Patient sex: M
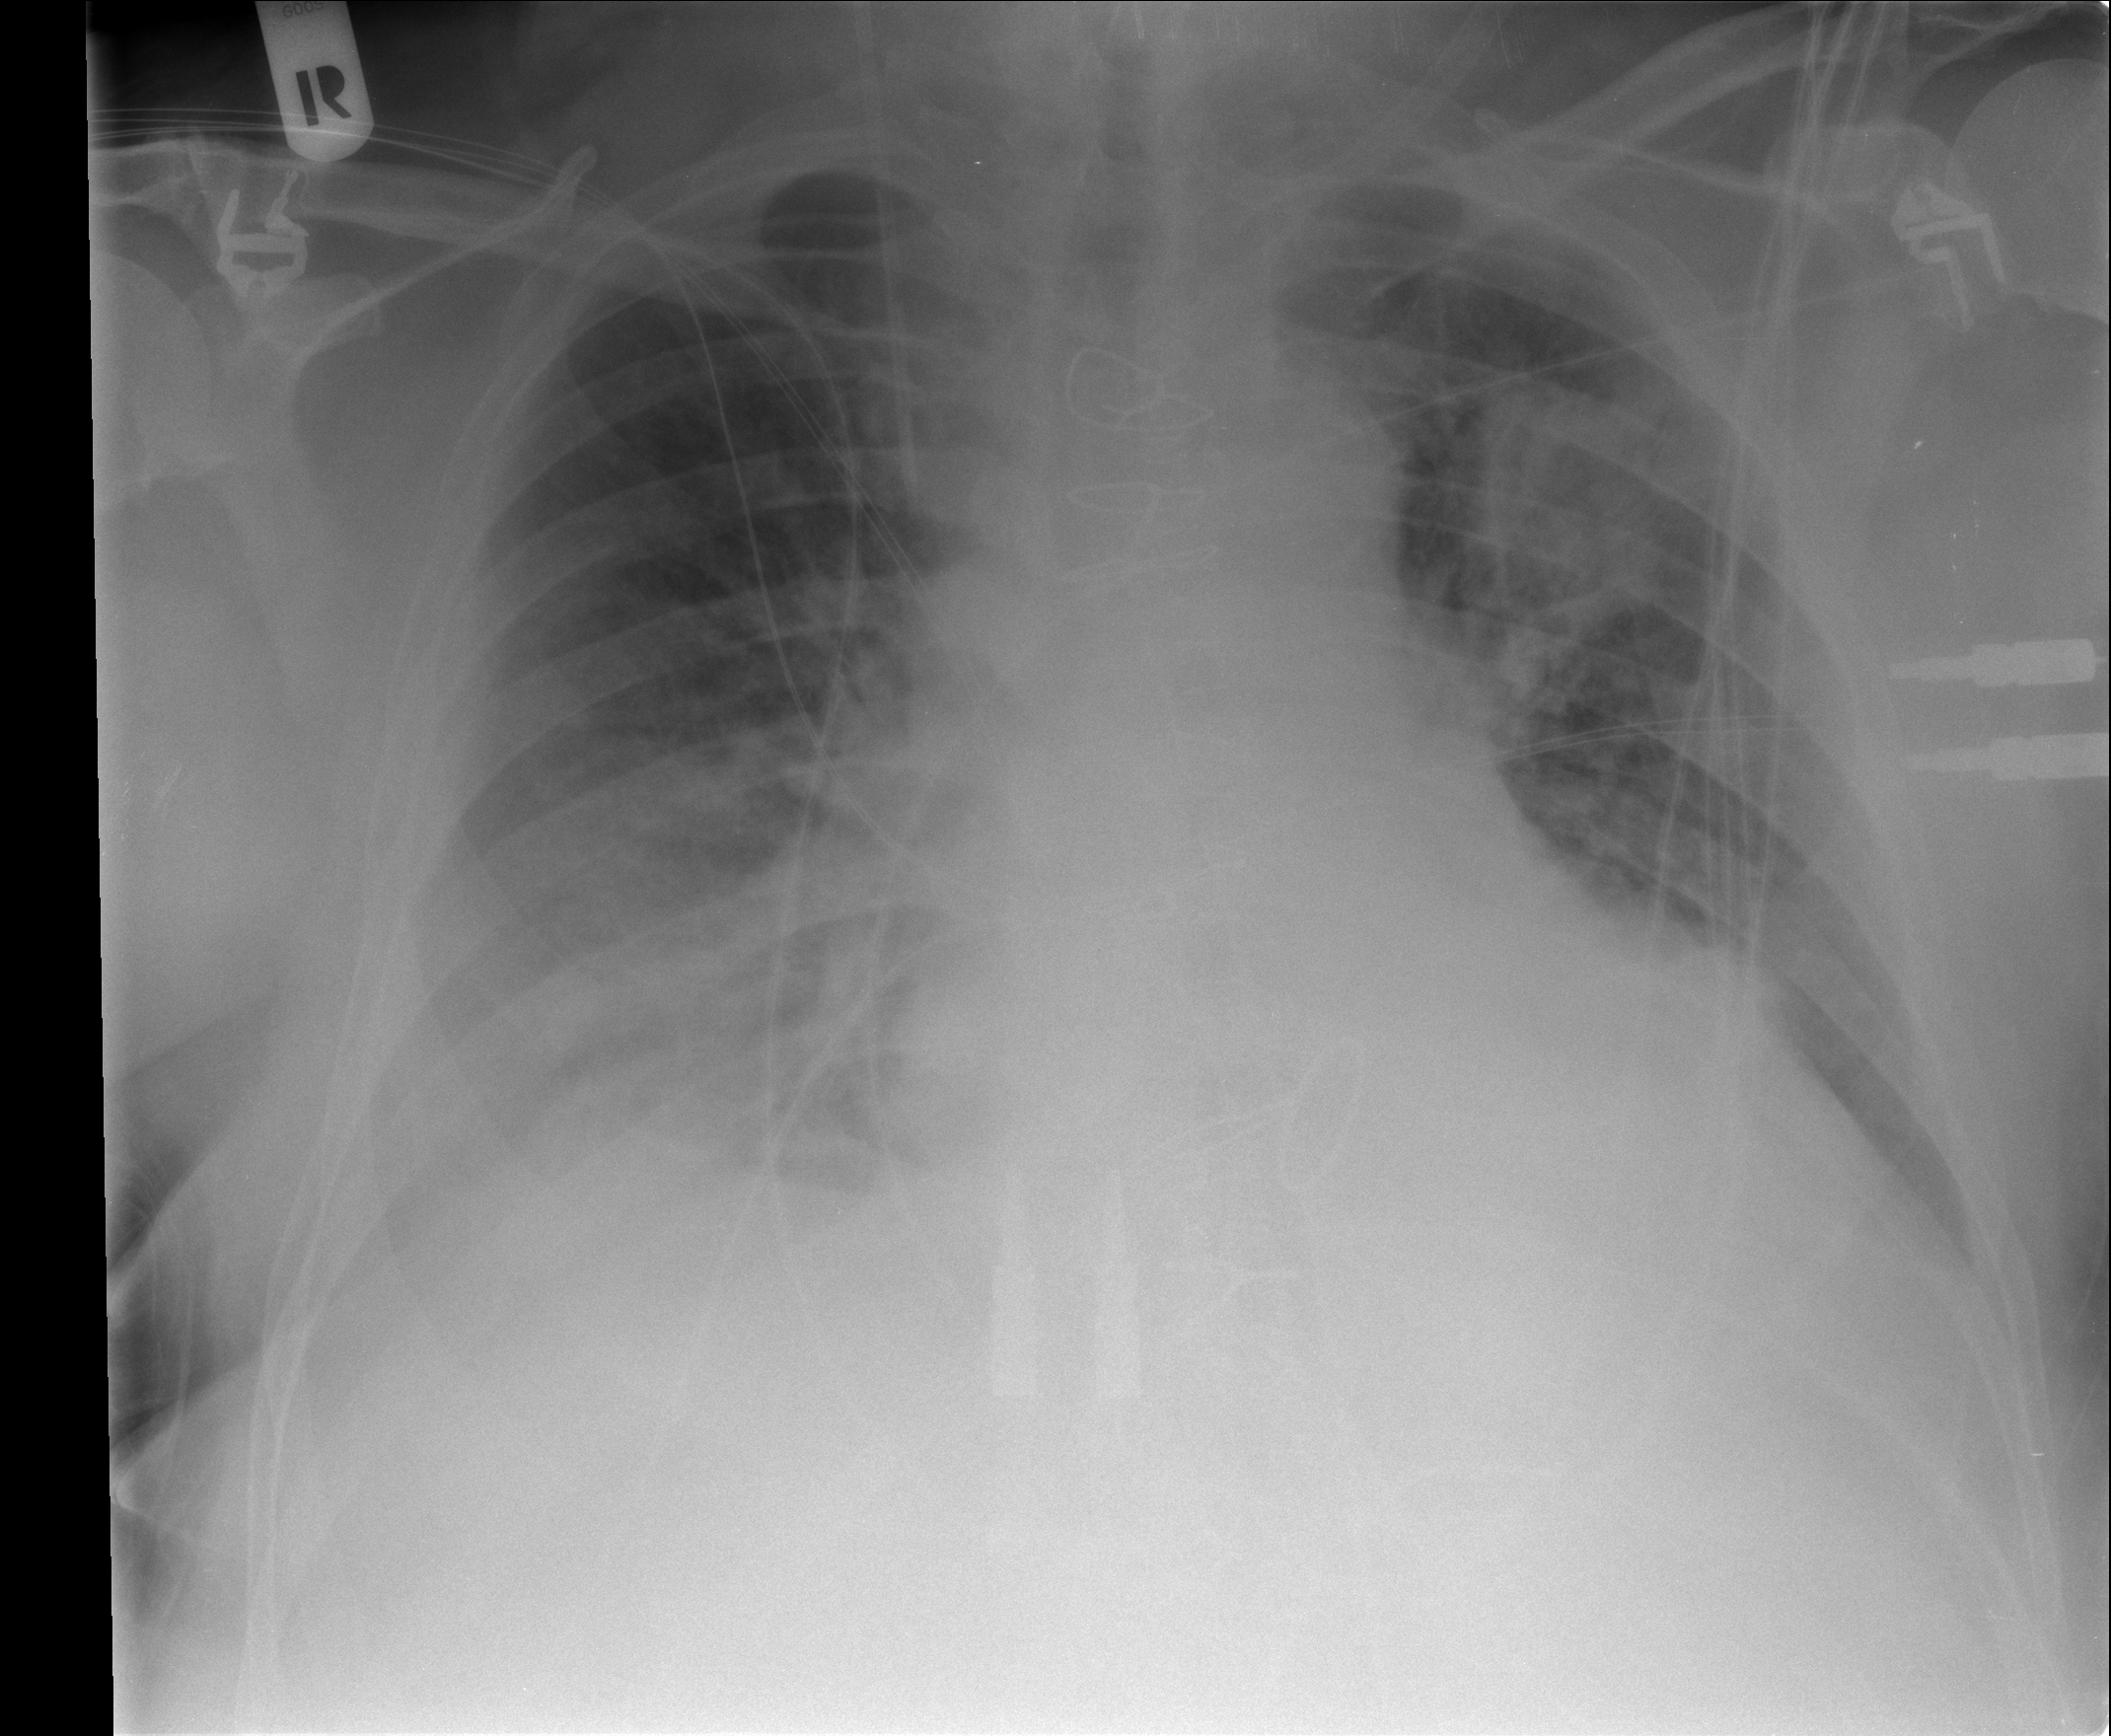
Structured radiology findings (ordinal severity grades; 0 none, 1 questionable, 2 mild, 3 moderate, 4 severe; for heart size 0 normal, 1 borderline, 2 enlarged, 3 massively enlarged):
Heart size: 2
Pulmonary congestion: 2
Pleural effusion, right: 3
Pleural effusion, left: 2
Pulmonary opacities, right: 3
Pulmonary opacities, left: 2
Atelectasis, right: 2
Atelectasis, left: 2